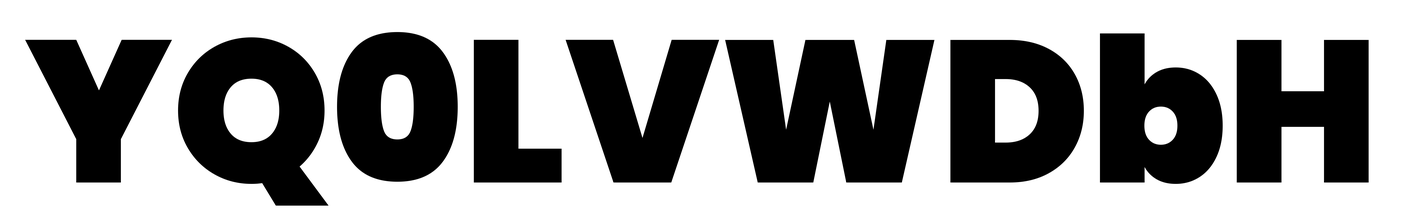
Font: Poppins-Black